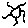
Label: sun